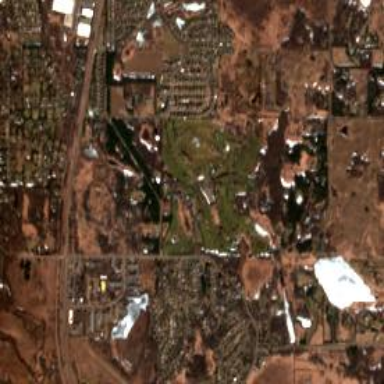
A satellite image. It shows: Golf course surrounded by greenery.